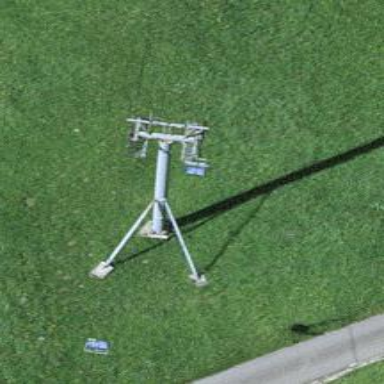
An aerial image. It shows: Pylon used for aerialway.